Question:
This is a simple UI I made to learn the charts API in JavaFX. The 'AreaChart' looks great however, I was wondering if it is possible to the tiny dots that signify the plotted values ?
The reason is that as the dots come closer, when the value of X axis increases, they become smaller and harder to comprehend. Sometimes they overlap. In such a situation, the graph would be more legible without the dots.
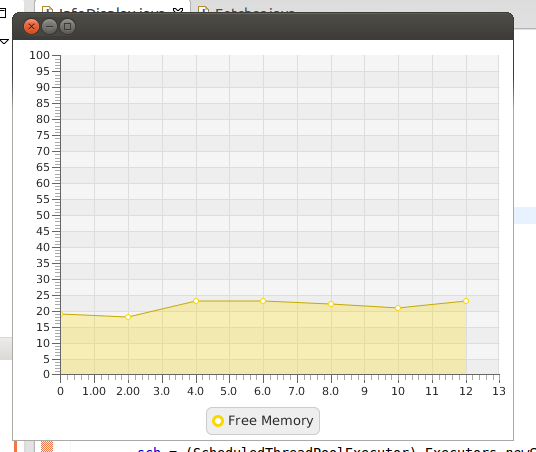
Answer: Call setNode(...) on the XYChart.Data objects and pass in something invisible.
For example:
'''
XYChart.Data data = new XYChart.Data(x,y);
Rectangle rect = new Rectangle(0, 0);
rect.setVisible(false);
data.setNode(rect);
'''